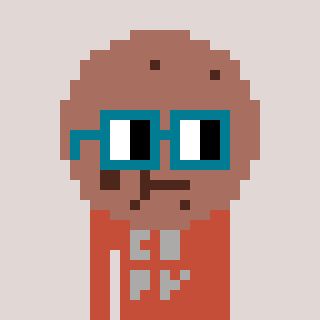
a pixel art character with square dark green glasses, a cookie-shaped head and a rust-colored body on a warm background